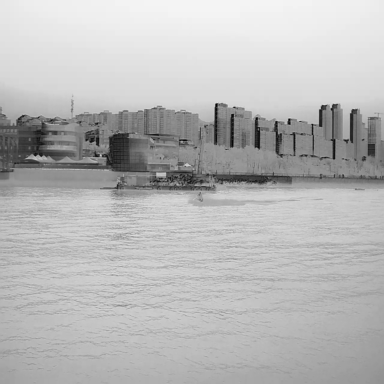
There is a canoe in the infrared image.